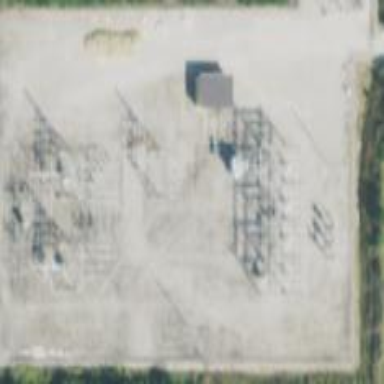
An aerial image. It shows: Outdoor distribution level power substation.